Field crop: maize
Growth stage: 2
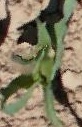
Species: maize